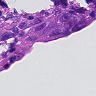
Metastatic tissue present: yes